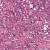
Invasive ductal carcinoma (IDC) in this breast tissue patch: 1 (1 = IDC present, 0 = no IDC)